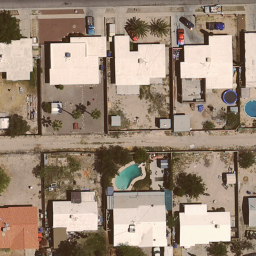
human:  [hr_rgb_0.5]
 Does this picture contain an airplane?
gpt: no

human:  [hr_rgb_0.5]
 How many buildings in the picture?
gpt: eight

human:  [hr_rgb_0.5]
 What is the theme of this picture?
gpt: medium residential

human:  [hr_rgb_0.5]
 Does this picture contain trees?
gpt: yes

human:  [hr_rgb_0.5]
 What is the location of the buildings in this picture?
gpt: up and bottom